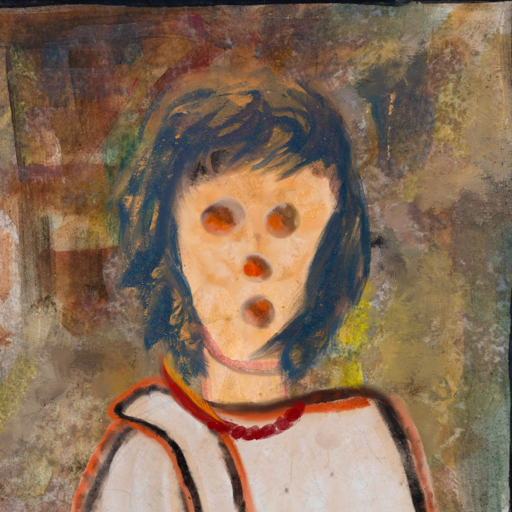
Background: Mosgoul, Head And Neck Front: Childish, Face Front: Rupkatha, Bust: Roy_Bahadur, Hair Front: InTheSun, Head Accessory: Blank, Second Necklace: Blank, Necklace: Pipe, Baby: Blank